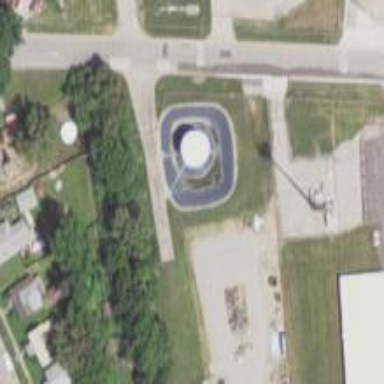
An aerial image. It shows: Storage tank that is man-made.